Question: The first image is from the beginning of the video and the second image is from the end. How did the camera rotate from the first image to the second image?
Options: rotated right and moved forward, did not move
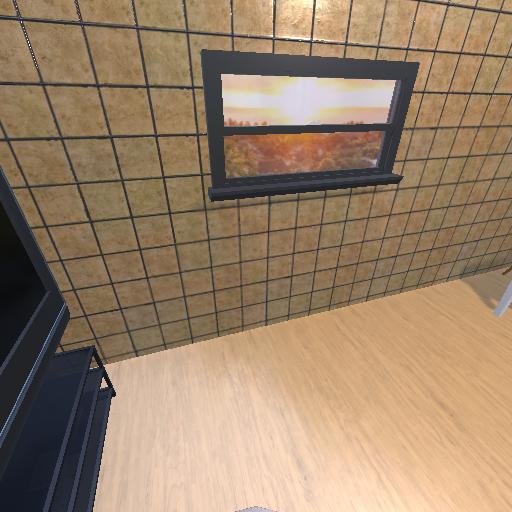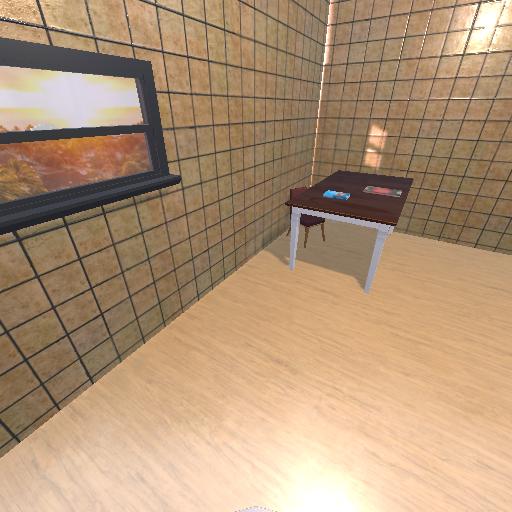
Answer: rotated right and moved forward